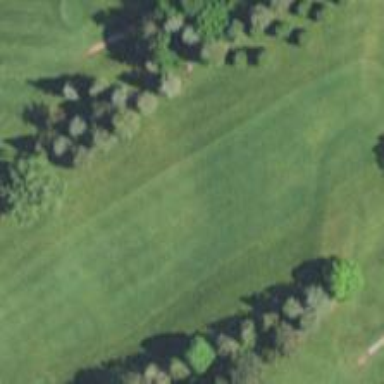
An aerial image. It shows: Golf fairway surrounded by grass.